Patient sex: M
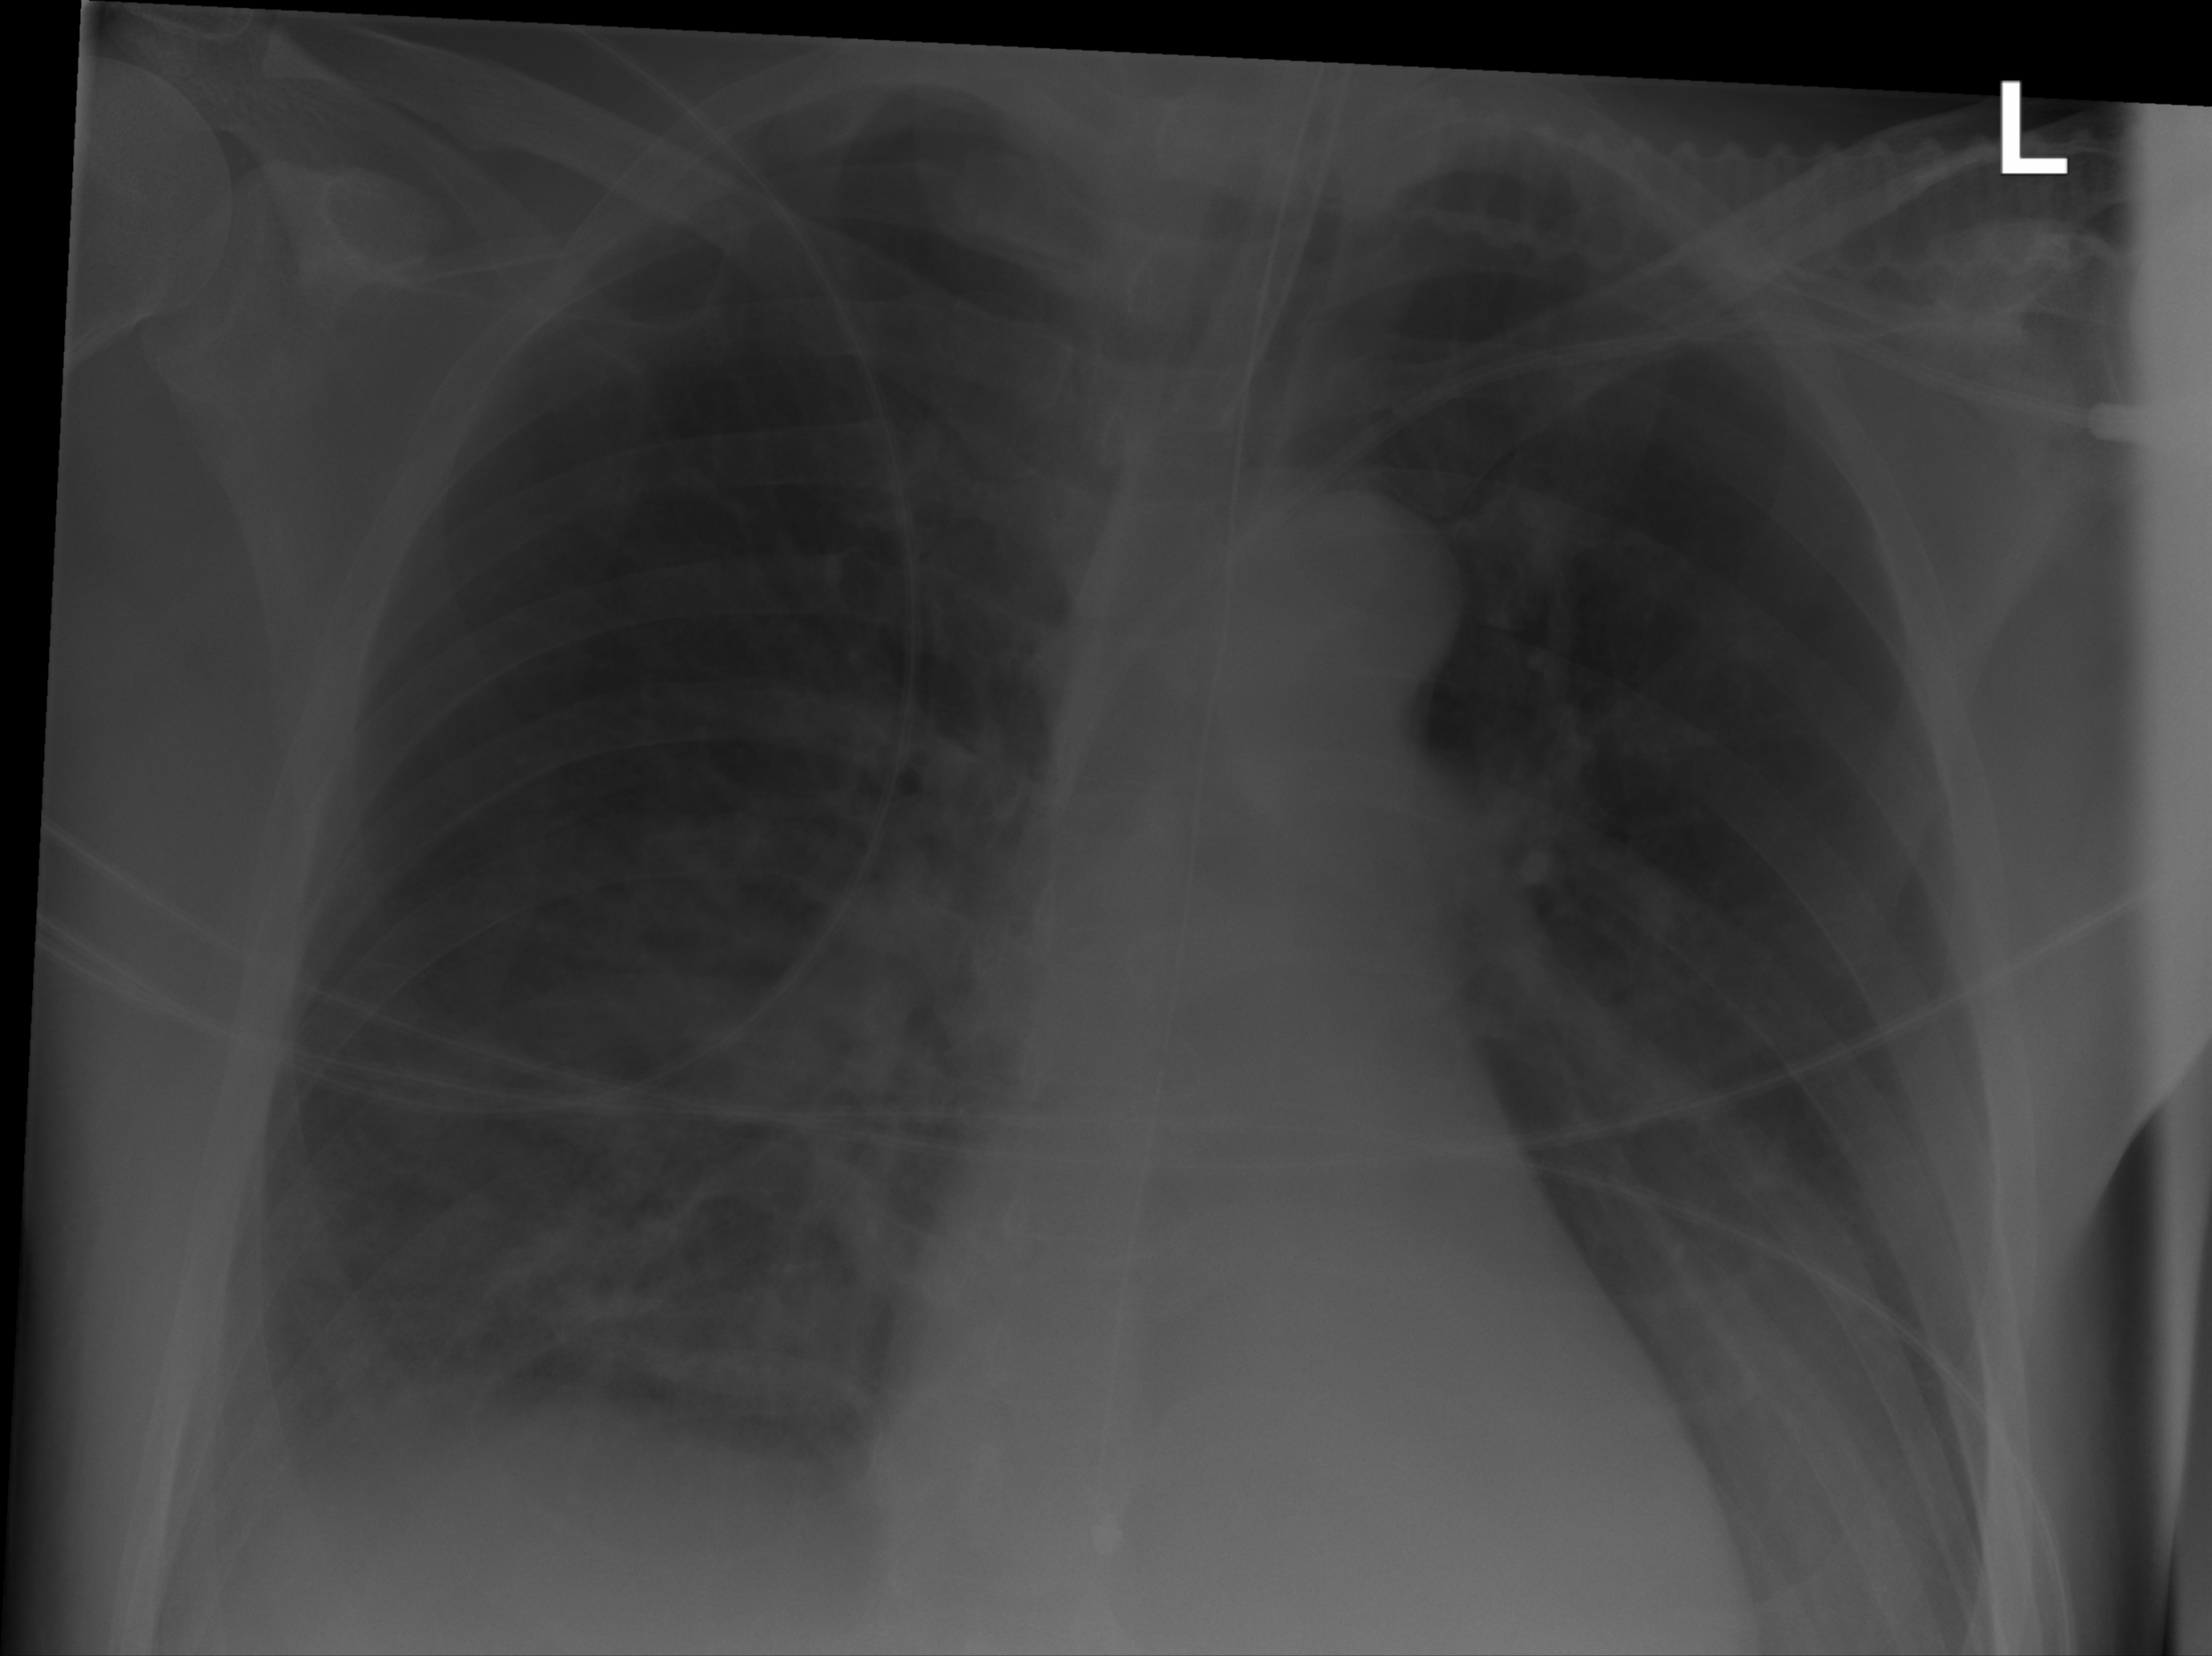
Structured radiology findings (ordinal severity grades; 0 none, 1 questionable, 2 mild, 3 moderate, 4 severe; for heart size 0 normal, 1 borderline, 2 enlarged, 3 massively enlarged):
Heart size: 0
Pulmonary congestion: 0
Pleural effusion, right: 3
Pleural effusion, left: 2
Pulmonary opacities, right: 0
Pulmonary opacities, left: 0
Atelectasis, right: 0
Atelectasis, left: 0